Aerial crown-view tile of a tropical tree (Barro Colorado Island, Panama), acquired 20250217:
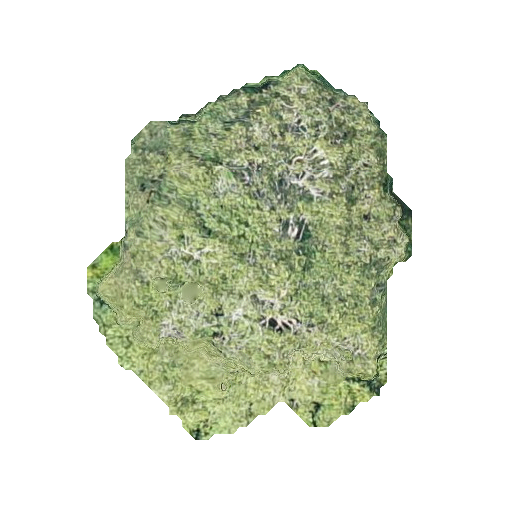
Species: Dipteryx oleifera
GBIF accepted scientific name: Dipteryx oleifera
Crown area: 126.814 m²